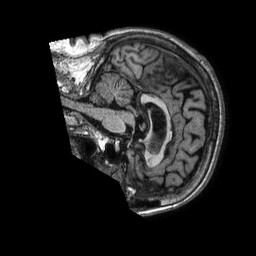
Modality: T1w
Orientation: sagittal
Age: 82
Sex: female
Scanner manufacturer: philips
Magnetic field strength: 1.5 T
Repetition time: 0.008242 s
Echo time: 0.003777 s